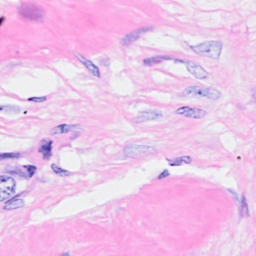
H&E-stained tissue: Breast